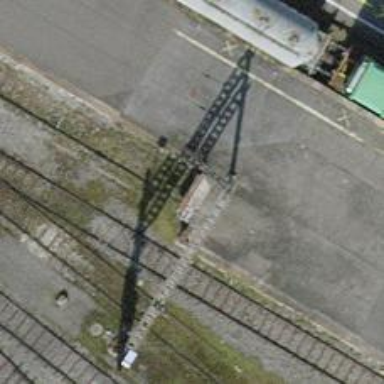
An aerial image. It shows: Railway buffer stop.